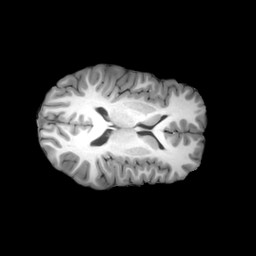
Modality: T1w
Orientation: axial